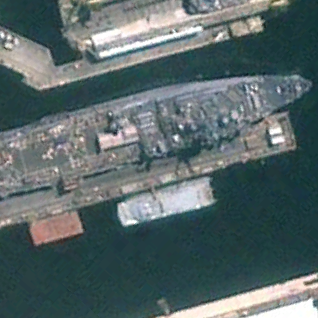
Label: combat